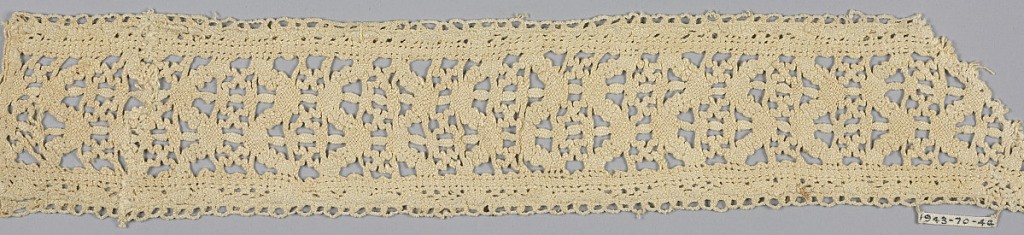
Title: Band
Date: ca. 1880
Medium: linen Technique: bobbin lace, continuous braid-like
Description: Design of horizontal bands of two geometric patterns used alternately and set between narrow borders.